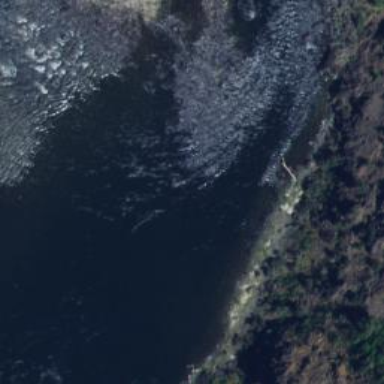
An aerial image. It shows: Rapid in whitewater.